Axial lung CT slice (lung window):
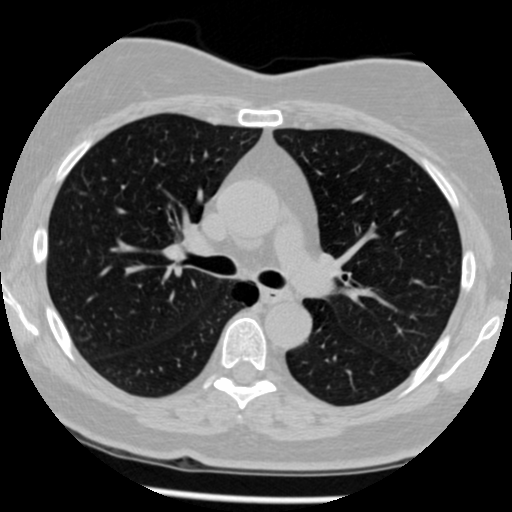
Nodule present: no